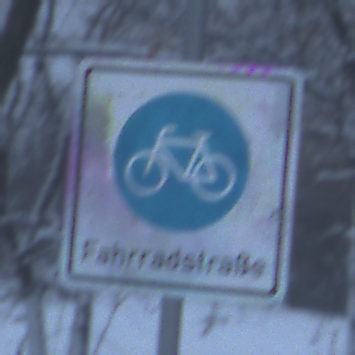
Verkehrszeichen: BeginnFahrradstrasse
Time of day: Midday
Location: Outdoor (Nature)
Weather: Overcast
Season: Winter
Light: Natural